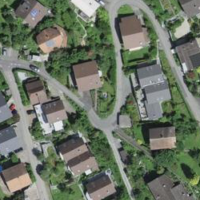
EUNIS habitat code: 54
Species observed at this site:
Ajuga reptans